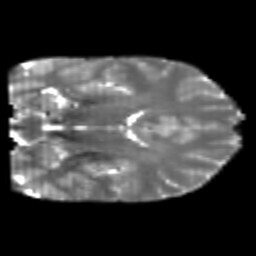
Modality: T2w
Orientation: coronal
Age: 21
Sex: male
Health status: healthy
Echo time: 0.074 s